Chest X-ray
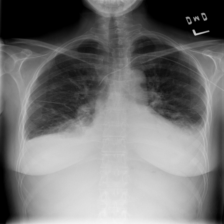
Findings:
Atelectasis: negative
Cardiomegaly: negative
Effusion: positive
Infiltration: negative
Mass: negative
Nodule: negative
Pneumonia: positive
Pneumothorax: negative
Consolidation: negative
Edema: positive
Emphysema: negative
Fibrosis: negative
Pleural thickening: negative
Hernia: negative